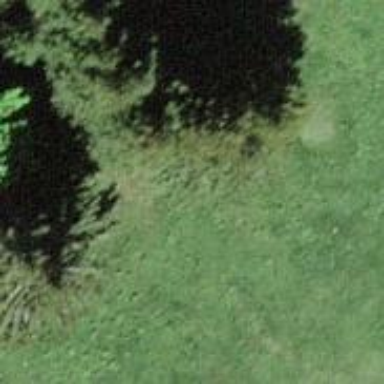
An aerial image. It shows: Needle-leaved tree in nature.